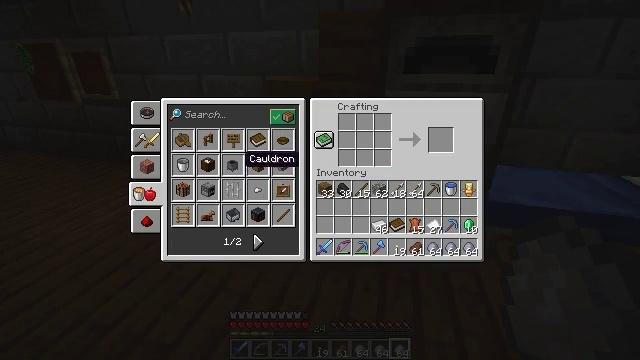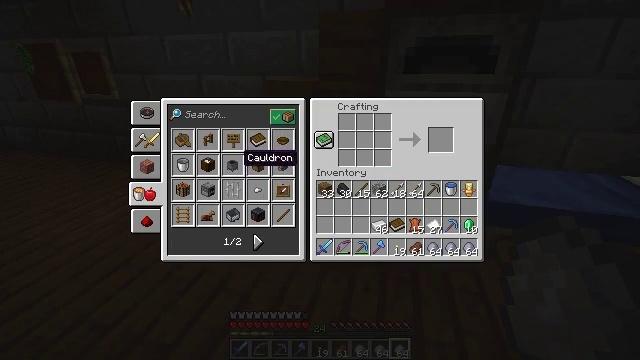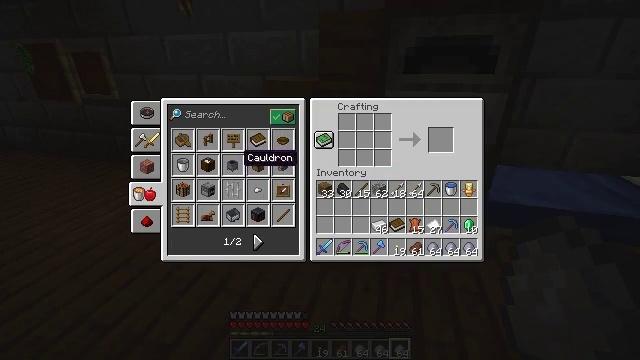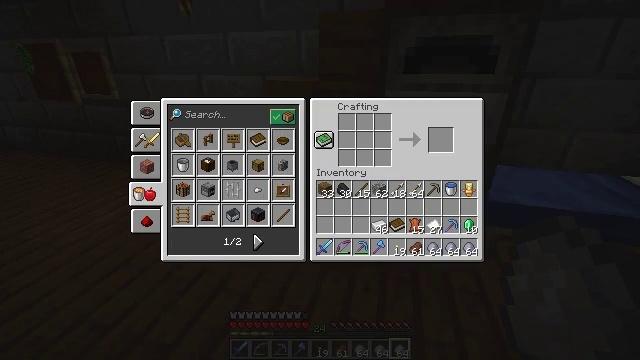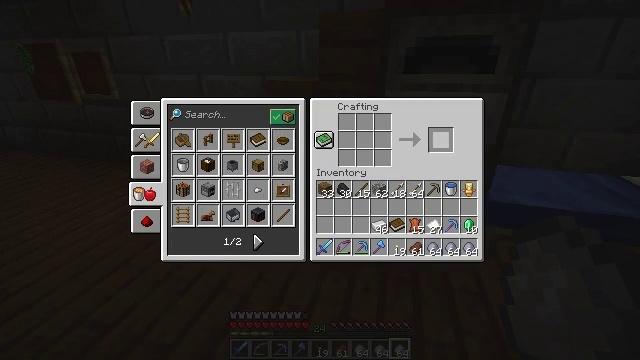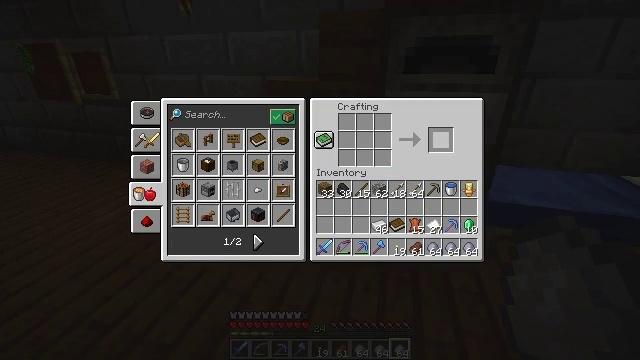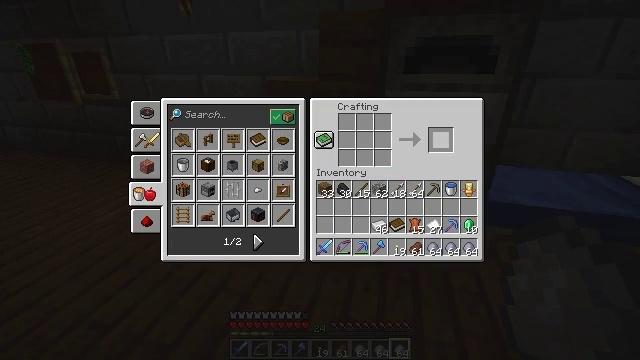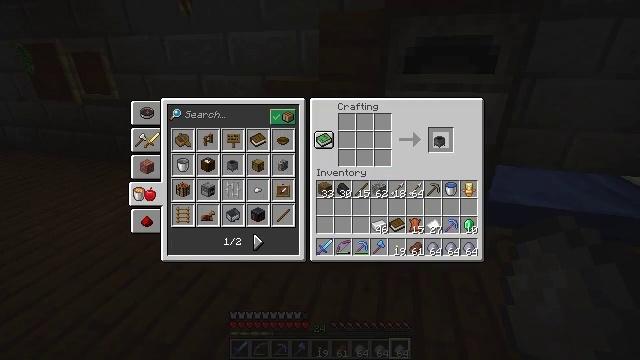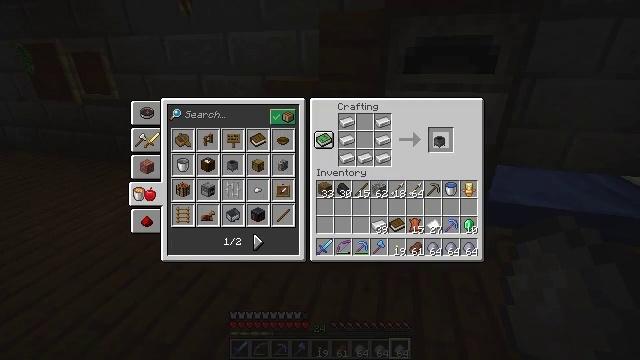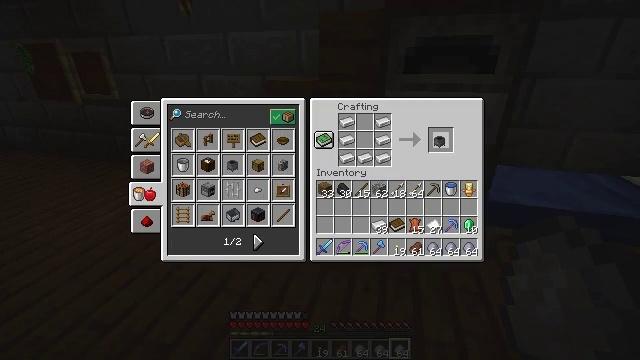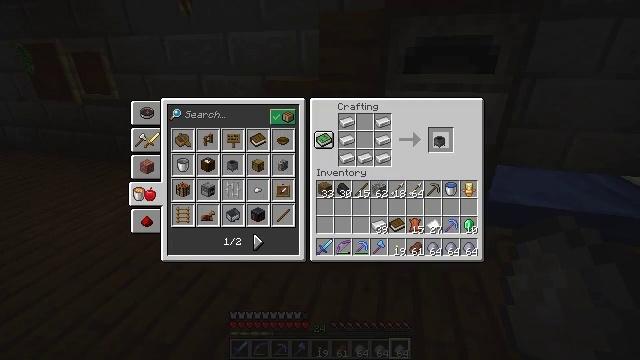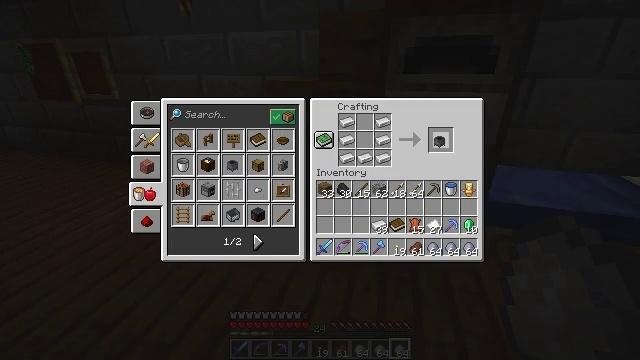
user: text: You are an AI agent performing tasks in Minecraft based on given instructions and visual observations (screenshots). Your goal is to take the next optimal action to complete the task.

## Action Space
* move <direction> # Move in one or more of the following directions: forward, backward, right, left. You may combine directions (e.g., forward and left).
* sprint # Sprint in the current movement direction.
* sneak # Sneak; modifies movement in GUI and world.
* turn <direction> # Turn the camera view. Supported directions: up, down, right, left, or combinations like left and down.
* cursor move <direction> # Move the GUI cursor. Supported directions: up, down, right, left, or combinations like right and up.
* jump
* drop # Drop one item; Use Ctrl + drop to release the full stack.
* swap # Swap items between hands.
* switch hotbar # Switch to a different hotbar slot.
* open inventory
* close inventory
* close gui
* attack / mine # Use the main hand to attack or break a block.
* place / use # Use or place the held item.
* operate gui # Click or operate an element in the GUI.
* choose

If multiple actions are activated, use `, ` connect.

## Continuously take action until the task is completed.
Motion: motion action
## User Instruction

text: Use iron to craft a cauldron on the crafting table.
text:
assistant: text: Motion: no_op
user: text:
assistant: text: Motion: operate gui
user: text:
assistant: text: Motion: cursor move right and up, operate gui
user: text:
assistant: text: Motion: cursor move right
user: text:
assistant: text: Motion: no_op
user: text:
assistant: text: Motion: no_op
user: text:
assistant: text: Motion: operate gui
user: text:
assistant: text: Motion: operate gui
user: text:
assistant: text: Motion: no_op
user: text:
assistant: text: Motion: no_op
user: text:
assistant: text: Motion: no_op
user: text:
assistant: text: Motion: no_op